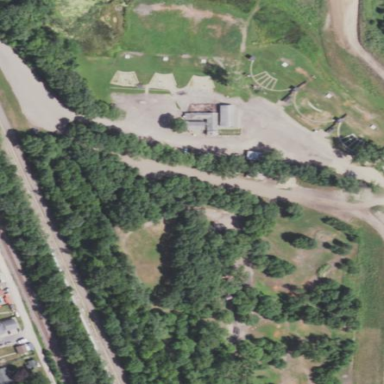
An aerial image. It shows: Shooting range on leisure land pitch.